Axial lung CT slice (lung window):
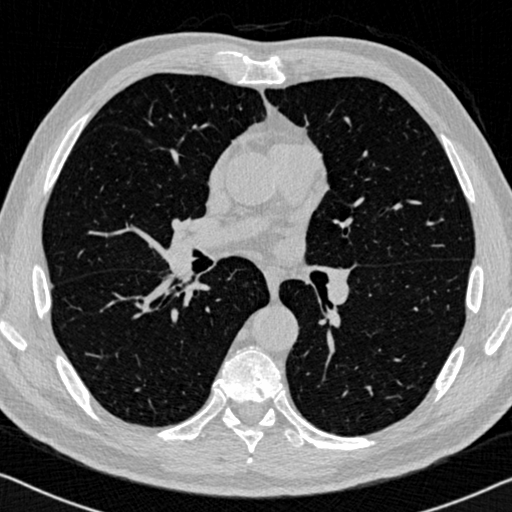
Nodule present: no